Interaction volume radius: 5 \u00c5
Interaction volume height: 20 \u00c5
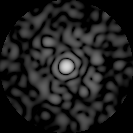
Disorder parameter: 0.8669